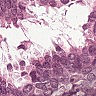
Metastatic tissue present: yes